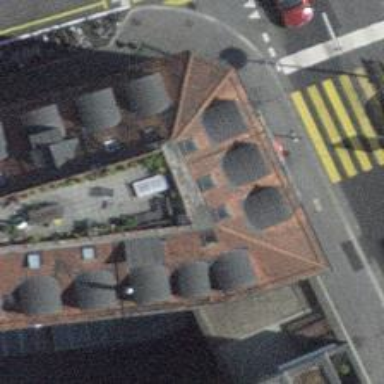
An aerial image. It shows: Cafe.